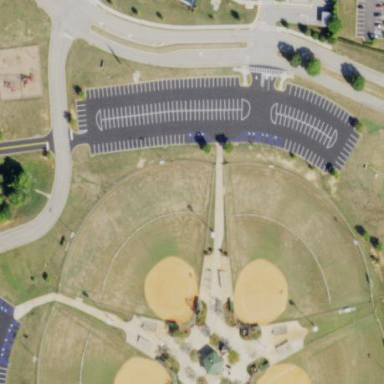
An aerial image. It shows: Baseball pitch for leisure land activities.